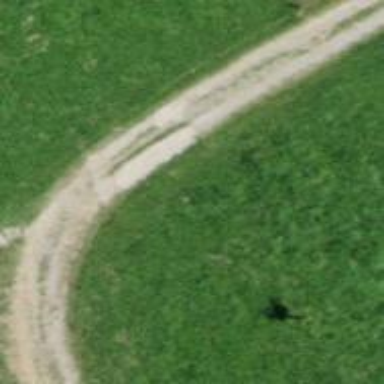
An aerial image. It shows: Track road with grass surface.